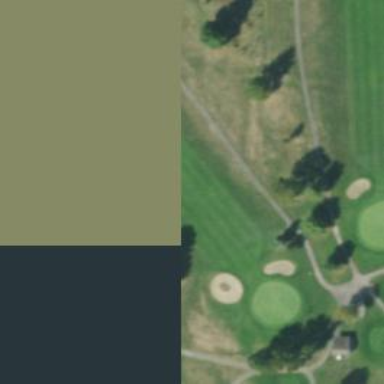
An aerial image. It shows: View of golf hole.